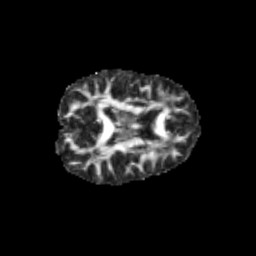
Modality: FA
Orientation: axial
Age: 12
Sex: female
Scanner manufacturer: siemens
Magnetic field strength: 3 T
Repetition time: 3.8 s
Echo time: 0.07 s